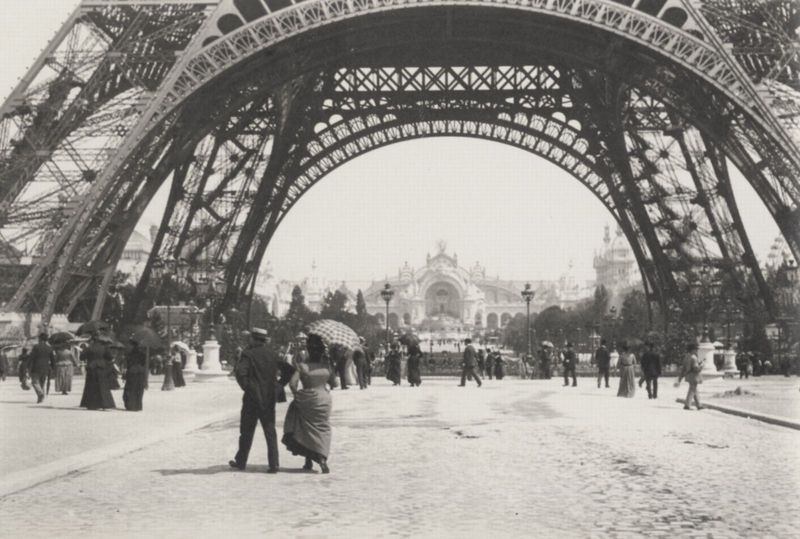
Titel: Blick durch den Eiffelturm auf den "Elektrizitäts-Palast"
Künstler: Francois Emile Zola
Schlagwörter: dunkel, mann, schatten, weiß, frauen, menschen, stadt, frankreich, frau, grau, hell, hintergrund, hut, jahrhundertwende, kleid, lampe, lampen, laterne, laternen, licht, männer, paris, pfeiler, schwarz, strasse, stützen, gebäude, haus, regenschirm, schirm, schloss, sonnenschirm, weg, leute, alt, architektur, mensch, bild, häuser, gehen, kirche, sonne, paar, turm, beine, füße, sommer, bogen, passanten, perspektive, pflaster, zuschauer, laufen, allee, spazieren, platz, eiffelturm, strohhut, metall, durchgang, monumental, hoch, foto, fotografie, photographie, stadtansicht, unten, eisen, gerüst, palast, spaziergang, windig, denkmal, groß, schwarzweiss, gehweg, kopfsteinpflaster, pflastersteine, schirme, menschenmenge, flanieren, photo, rückansicht, zentral, sonnenschein, konstruktion, spaziergänger, gerafft, fotographie, stahl, weltausstellung, fin de siecle, palais, paare, sonnenschirme, gußeisen, skelettbau, ingenieurkunst, stahlbau, wahrzeichen, eröffnung, faruen, sokel, bogem, eisenbauweise, regenschrirm, weltmesse, eifelturm, marsfeld, skelettbauweise, 19. jahrhundert, 1900